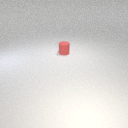
small red rubber cylinder